Question: I am trying to learn how to use clock(). Here is a piece of code that i have
'''
int main()
{
srand(time(NULL));
clock_t t;
int num[100000];
int total=0;
t=clock();
cout<<"tick:"<<t<<endl;
for (int i=0;i<100000;i++)
{
num[i]=rand();
//cout<<num[i]<<endl;
}
for(int j=0;j<100000;j++)
{
total+=num[j];
}
t=clock();
cout<<"total:"<<total<<endl;
cout<<"ticks after loop:"<<t<<endl;
//std::cout<<"The number of ticks for the loop to caluclate total:"<<t<<" time is seconds:"<<((float)t)/CLOCKS_PER_SEC<<endl;
cin.get();
}
'''
The result that i get is in below image. I don't understand why the tick count are same even though there are two big loops in between.

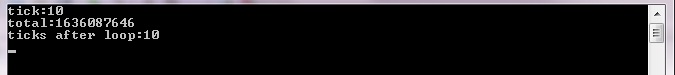
Answer: The 'clock()' function has a finite resolution. On VC2013 it is once per millisec. (Your system may vary). If you call 'clock()' twice in the same millisecond (or whatever) you get the same value.
in '<ctime>' there is a constant 'CLOCKS_PER_SEC' which tells you how many ticks per second. For VC2012 that is 1000.
You said you're in Windows. Here's some Win-specific code that gets higher resolution time. If I get time I'll try to do something portable.
'''
#include <iostream>
#include <vector>
#include <ctime>
#include <Windows.h>
int main()
{
::srand(::time(NULL));
FILETIME ftStart, ftEnd;
const int nMax = 1000*1000;
std::vector<unsigned> vBuff(nMax);
int nTotal=0;
::GetSystemTimeAsFileTime(&ftStart);
for (int i=0;i<nMax;i++)
{
vBuff[i]=rand();
}
for(int j=0;j<nMax;j++)
{
nTotal+=vBuff[j];
}
::GetSystemTimeAsFileTime(&ftEnd);
double dElapsed = (ftEnd.dwLowDateTime - ftStart.dwLowDateTime) / 10000.0;
std::cout << "Elapsed time = " << dElapsed << " millisec
";
return 0;
}
'''
Ok, here's the portable version.
'''
#include <iostream>
#include <vector>
#include <ctime>
#include <chrono>
// abbreviations to avoid long lines
typedef std::chrono::high_resolution_clock Clock_t;
typedef std::chrono::time_point<Clock_t> TimePoint_t;
typedef std::chrono::microseconds usec;
uint64_t ToUsec(Clock_t::duration t)
{
return std::chrono::duration_cast<usec>(t).count();
}
int main()
{
::srand(static_cast<unsigned>(::time(nullptr)));
const int nMax = 1000*1000;
std::vector<unsigned> vBuff(nMax);
int nTotal=0;
TimePoint_t tStart(Clock_t::now());
for (int i=0;i<nMax;i++)
{
vBuff[i]=rand();
}
for(int j=0;j<nMax;j++)
{
nTotal+=vBuff[j];
}
TimePoint_t tEnd(Clock_t::now());
uint64_t nMicroSec = ToUsec(tEnd - tStart);
std::cout << "Elapsed time = "
<< nMicroSec / 1000.0
<< " millisec
";
return 0;
}
'''